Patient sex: M
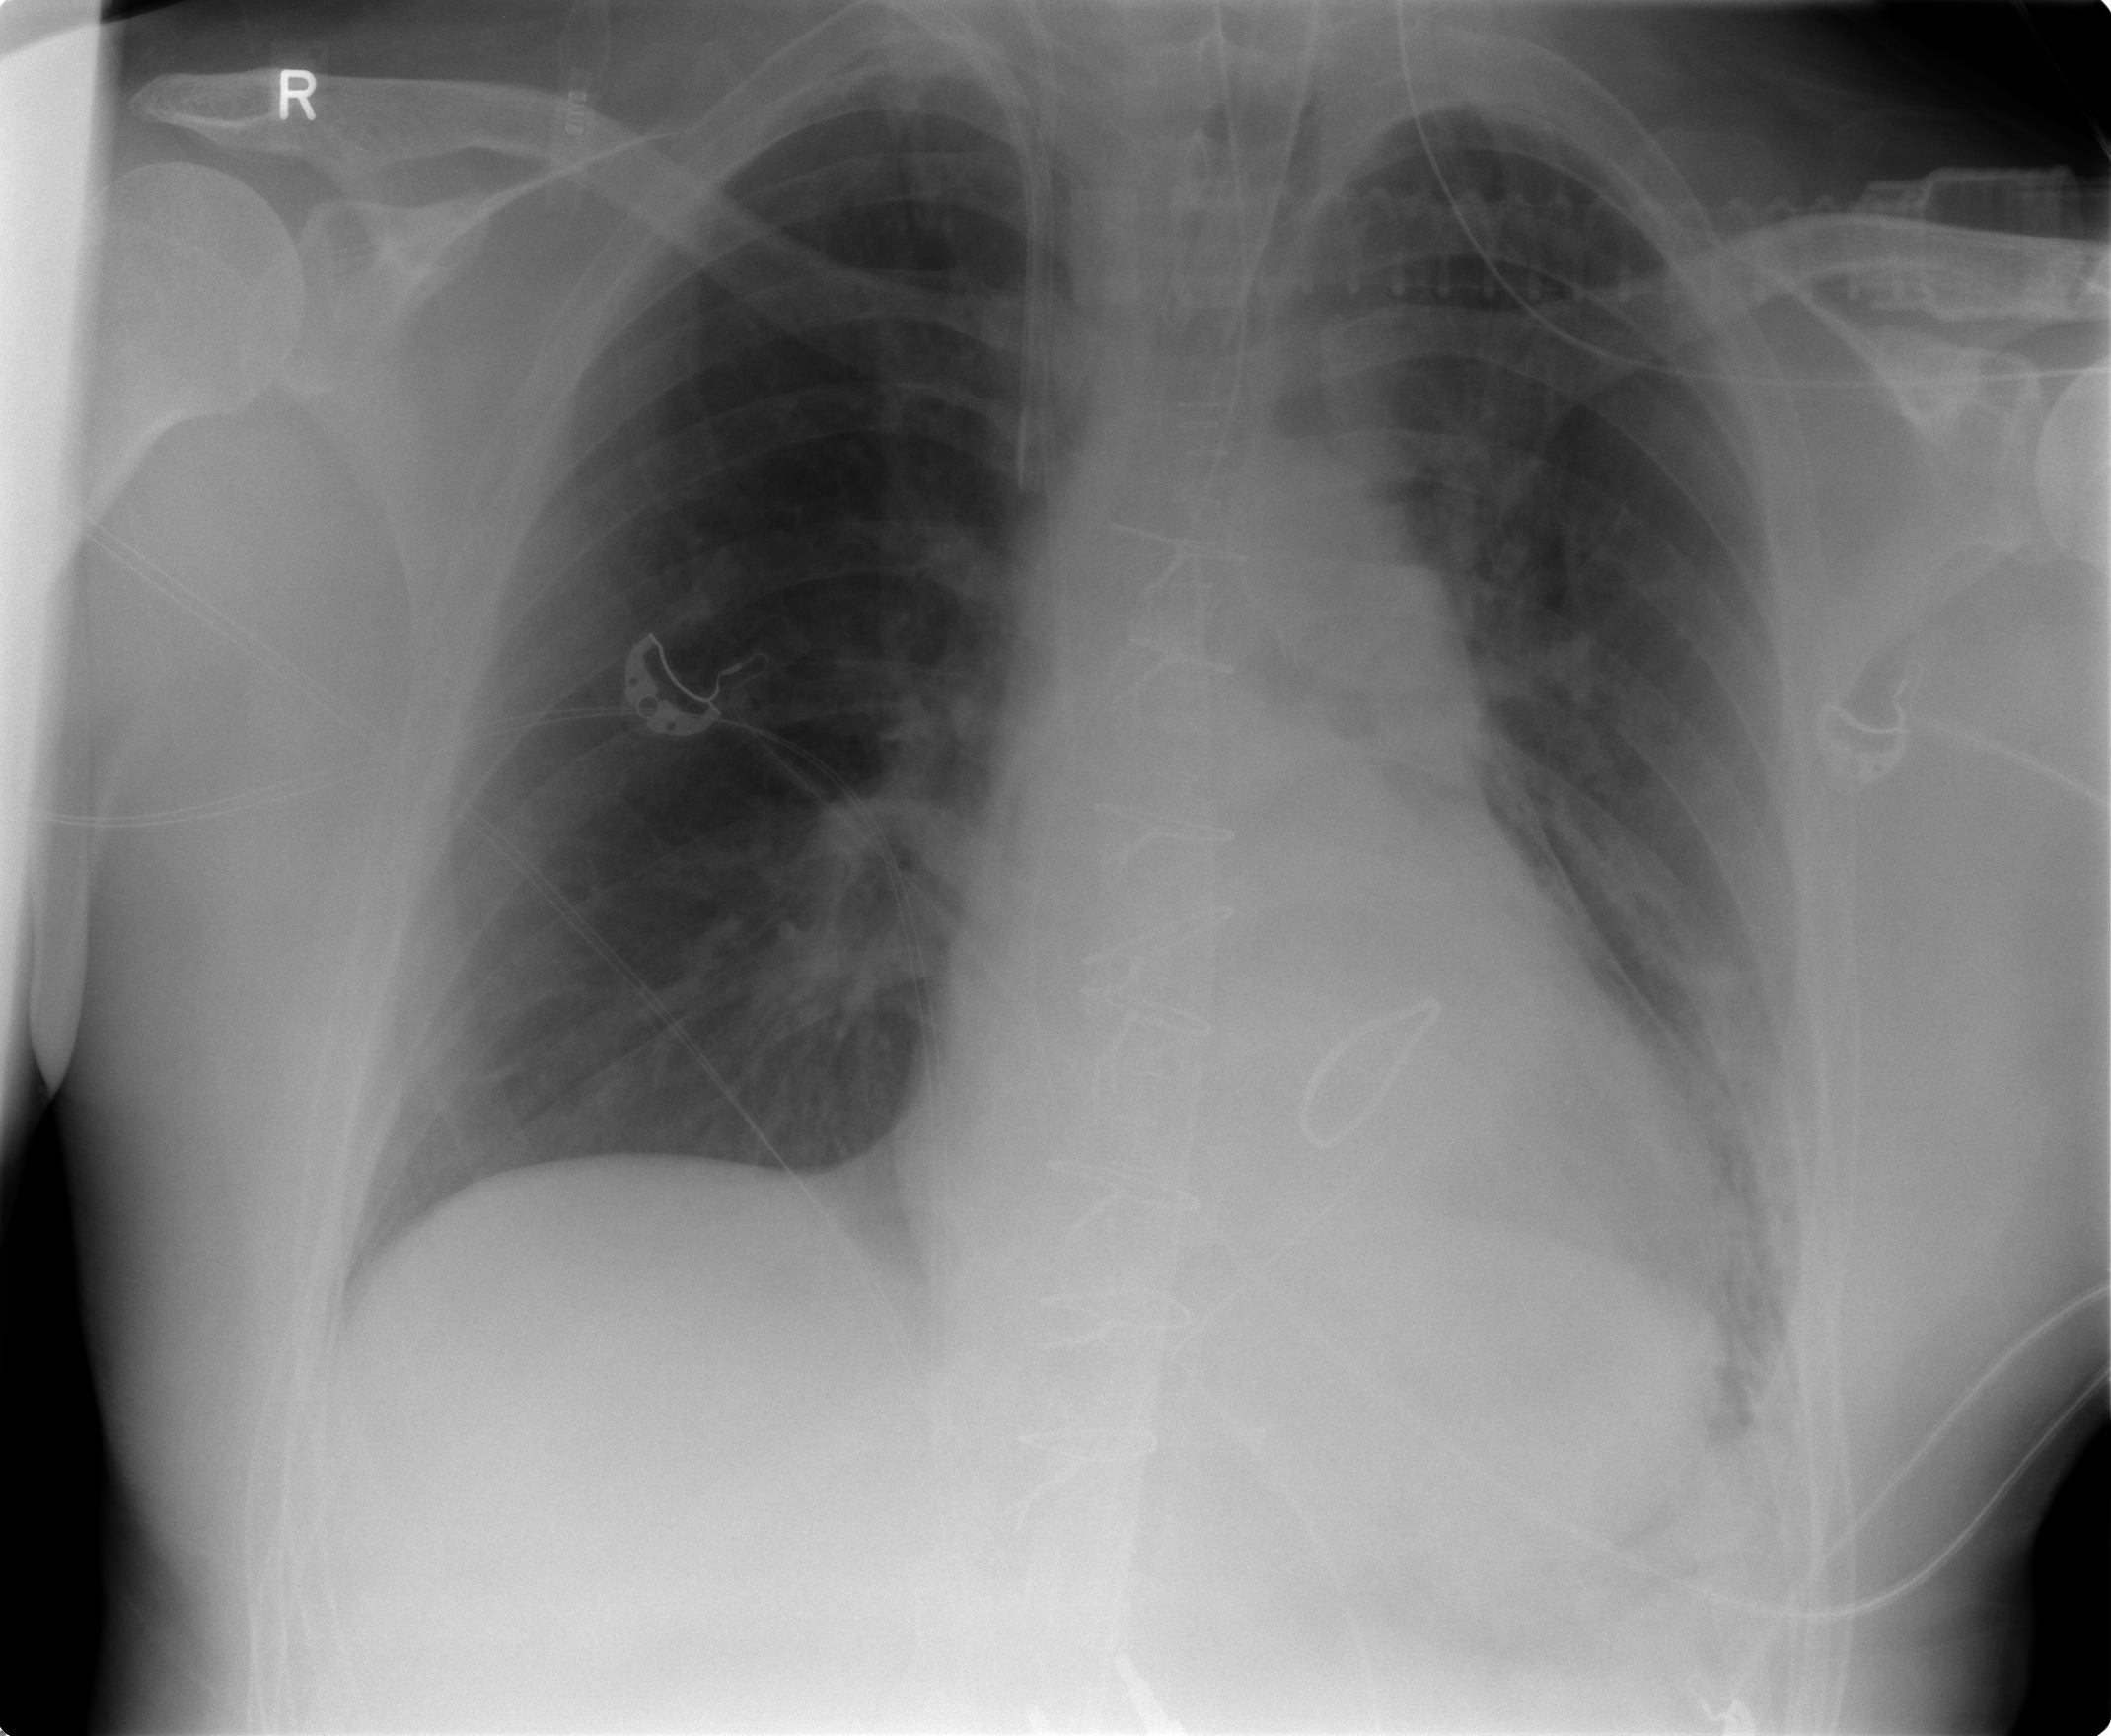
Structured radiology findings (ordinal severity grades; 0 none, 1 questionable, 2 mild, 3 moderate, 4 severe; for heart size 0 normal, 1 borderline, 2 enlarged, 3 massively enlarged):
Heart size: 1
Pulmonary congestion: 2
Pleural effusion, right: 0
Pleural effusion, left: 2
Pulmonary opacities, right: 0
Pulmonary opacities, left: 2
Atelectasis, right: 0
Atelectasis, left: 2